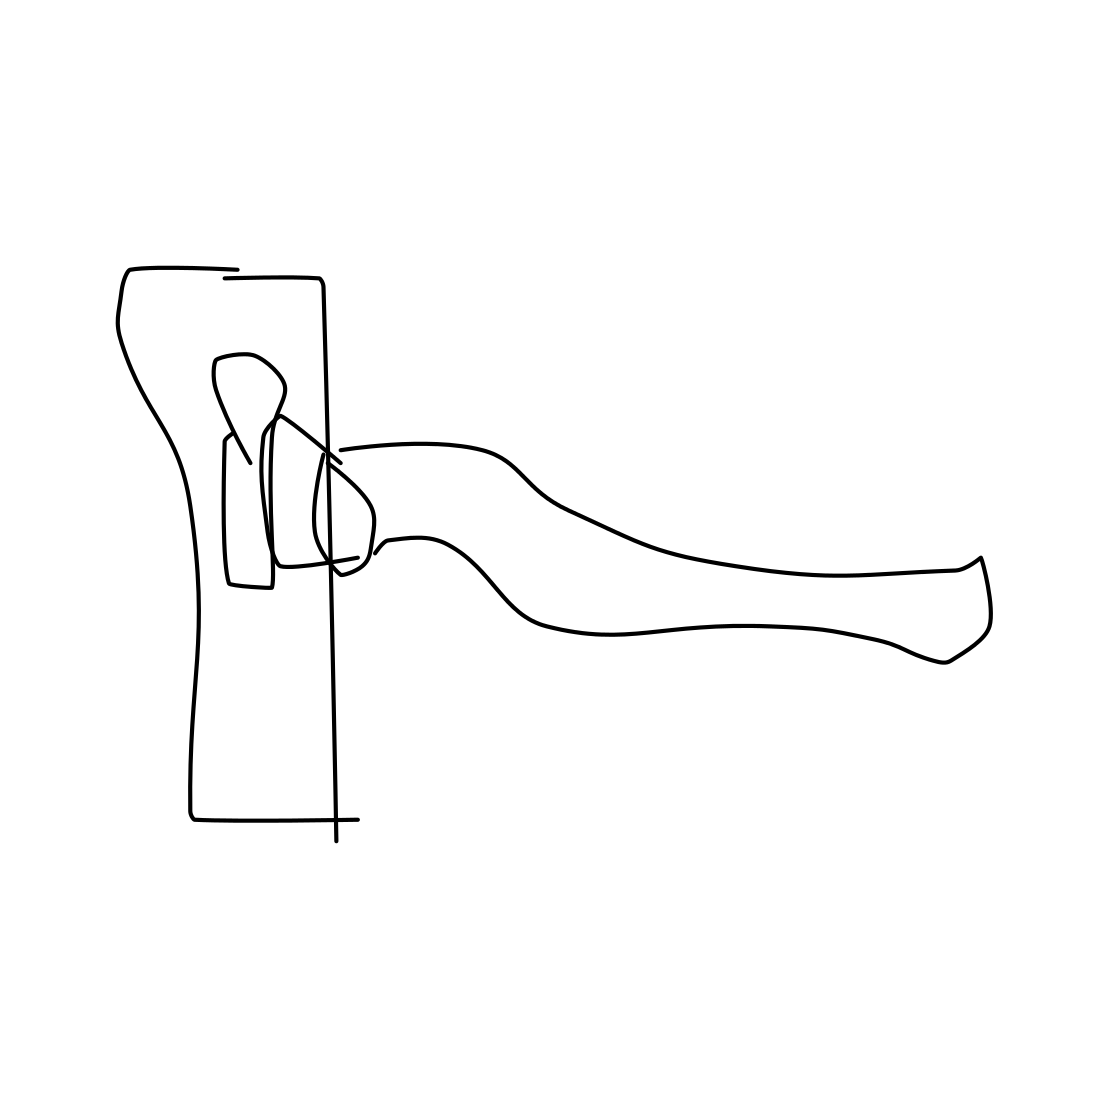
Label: door handle